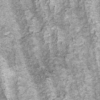
Label: not_dusty